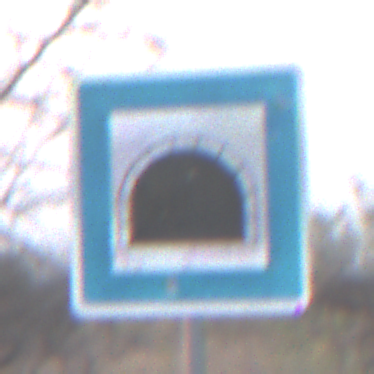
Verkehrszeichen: Tunnel
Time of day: SunriseSunset
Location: Outdoor (Nature)
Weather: Clear
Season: NotSpecified
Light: Natural